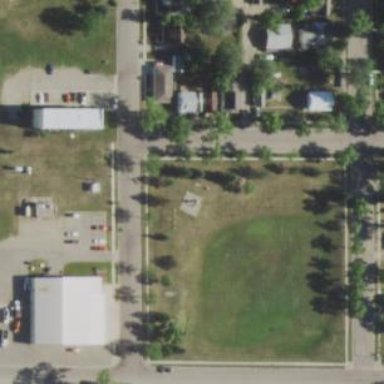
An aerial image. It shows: Dog park enclosed by fence.